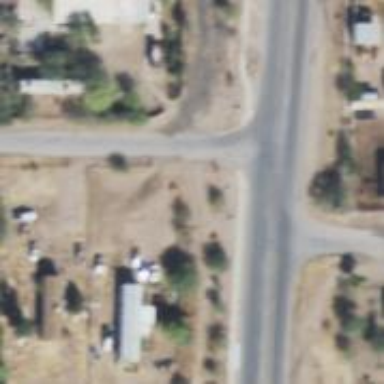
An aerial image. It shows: Stop road.